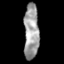
Tissue: skin
Cell type: Others
Senescence score: 0.7058
Nuclear area (px): 804
Mean DAPI intensity: 160.183